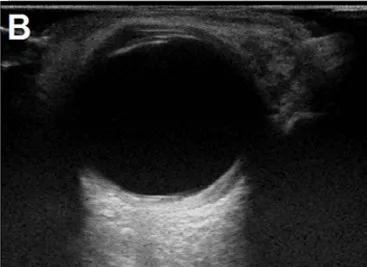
Right. Lacrimal glands were enlarged (left: 30 x 14 mm, and ,right: 26 x 14 mm) before treatment, with multiple hypoechoic areas.
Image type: radiology (ultrasound)